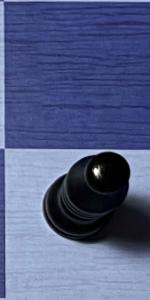
Label: Bishop_Black